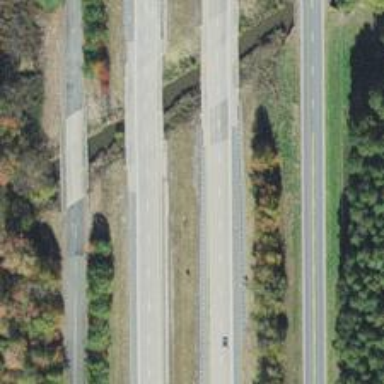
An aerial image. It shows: Beam bridge on motorway.